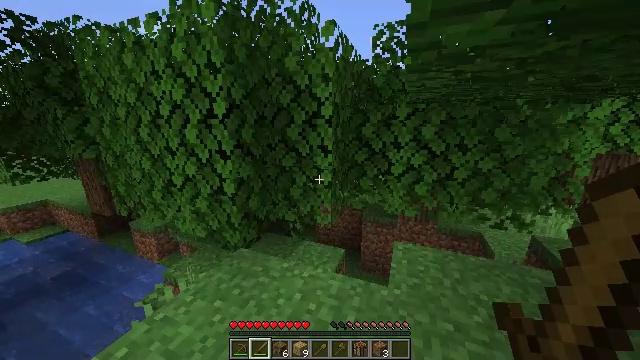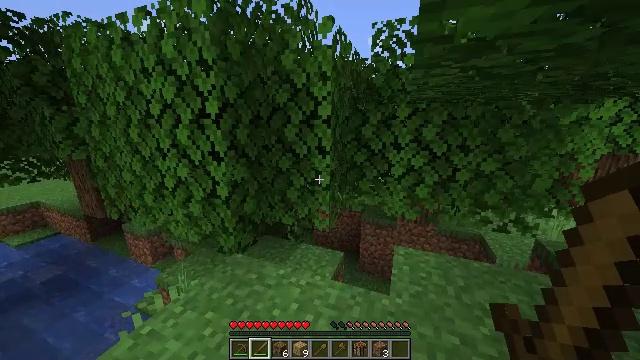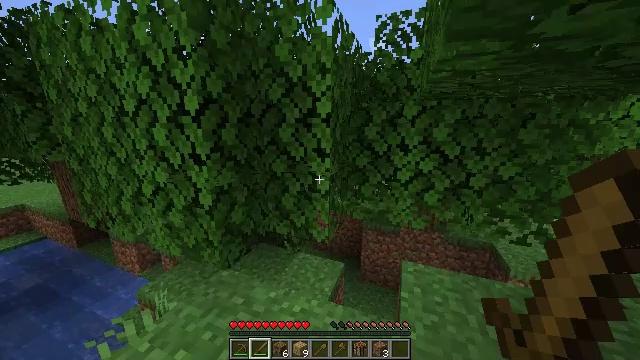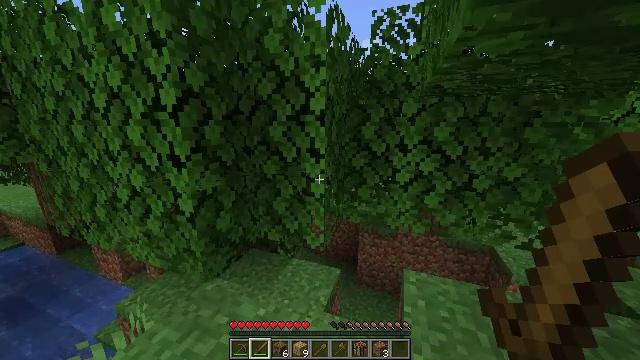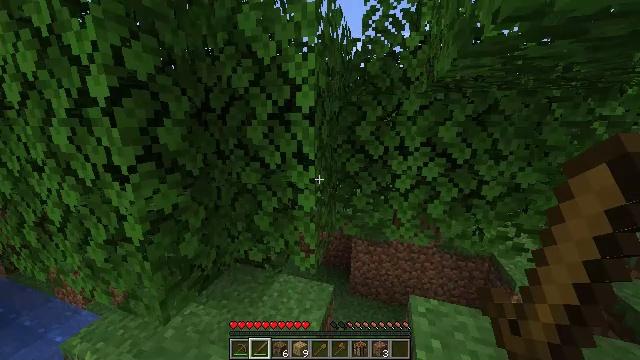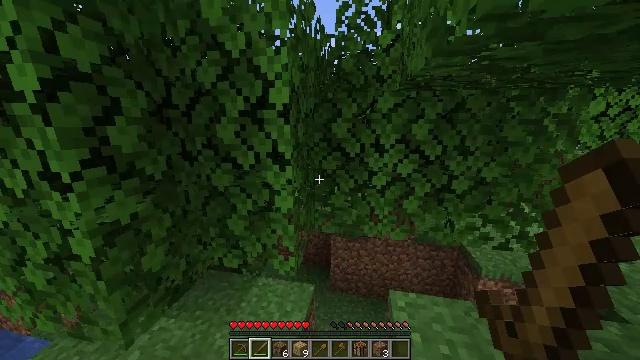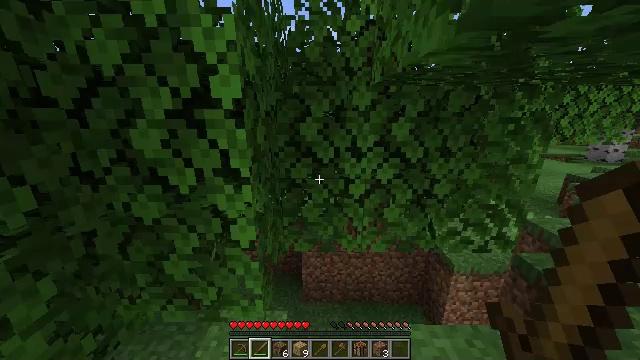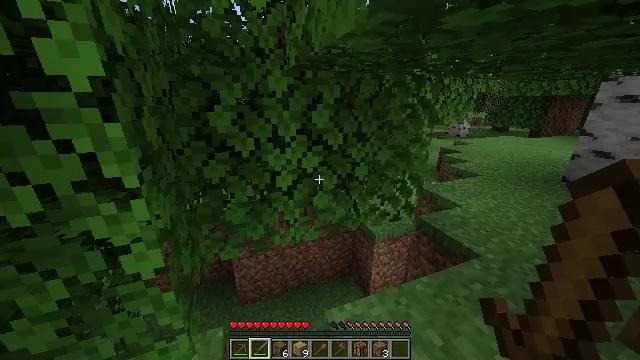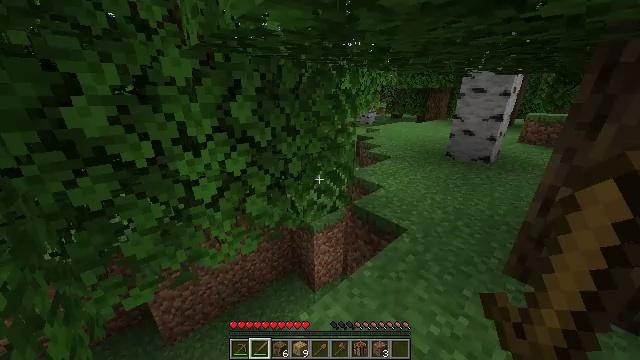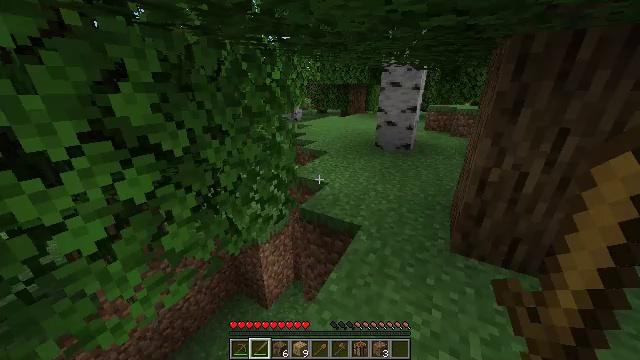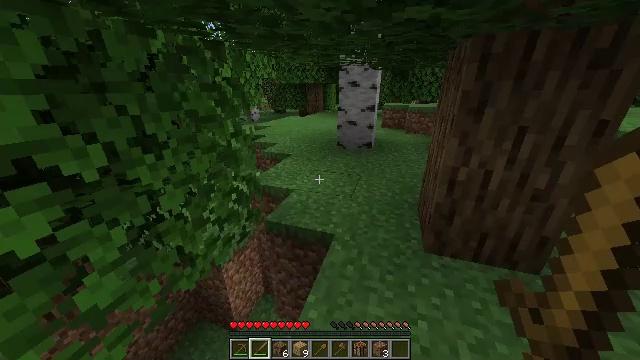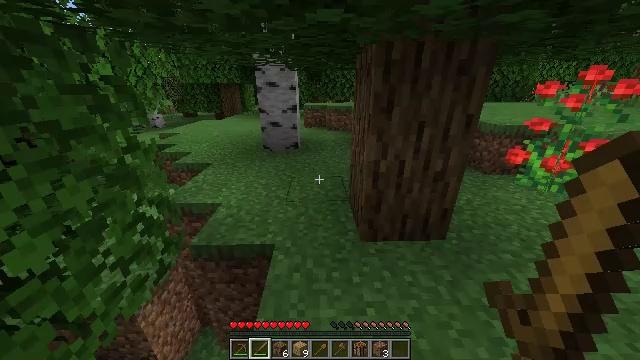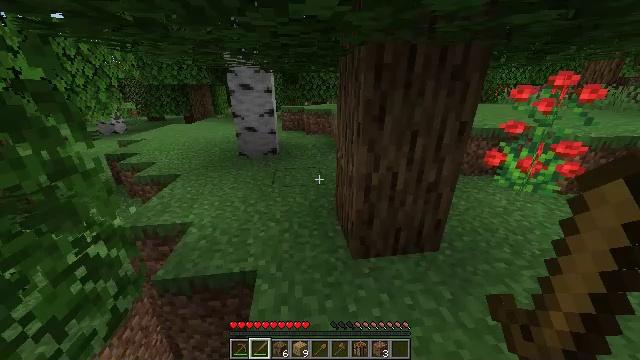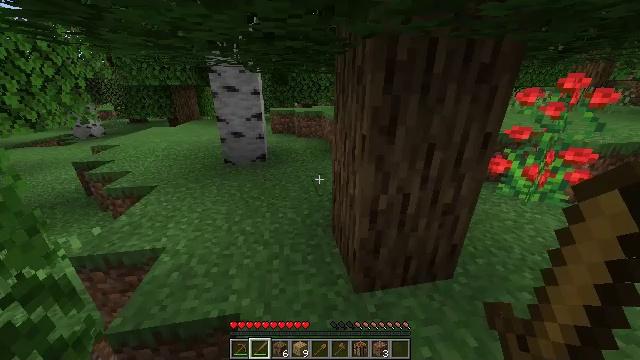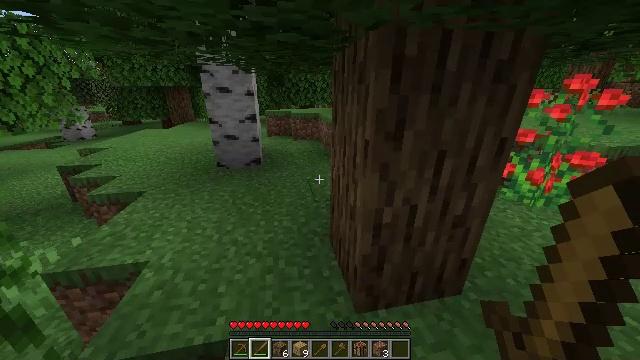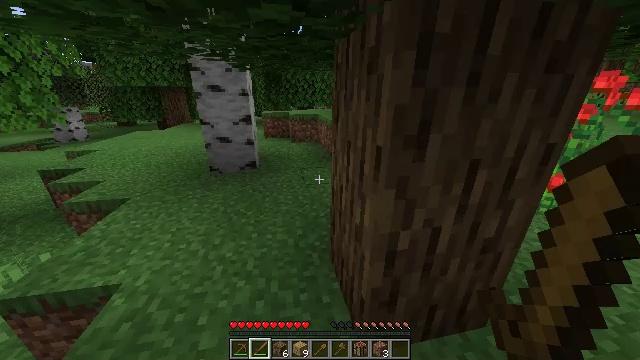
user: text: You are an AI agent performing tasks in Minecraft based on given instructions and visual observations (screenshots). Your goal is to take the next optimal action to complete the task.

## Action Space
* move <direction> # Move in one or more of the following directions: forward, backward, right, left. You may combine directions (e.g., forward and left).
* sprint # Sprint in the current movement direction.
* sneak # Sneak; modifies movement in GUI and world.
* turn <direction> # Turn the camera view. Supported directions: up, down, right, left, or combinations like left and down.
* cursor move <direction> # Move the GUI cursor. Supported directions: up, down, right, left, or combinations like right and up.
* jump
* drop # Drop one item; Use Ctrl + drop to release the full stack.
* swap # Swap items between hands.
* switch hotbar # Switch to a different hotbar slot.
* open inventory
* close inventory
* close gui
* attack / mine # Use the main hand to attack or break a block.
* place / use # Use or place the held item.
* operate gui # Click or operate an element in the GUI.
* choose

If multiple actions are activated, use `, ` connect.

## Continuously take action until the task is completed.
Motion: motion action
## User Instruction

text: Harvest grass block to clear the area.
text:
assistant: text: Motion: move forward, sprint
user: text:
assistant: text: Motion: move forward, sprint
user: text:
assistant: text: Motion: move forward, sprint, turn right
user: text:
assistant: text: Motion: move forward, sprint, turn right
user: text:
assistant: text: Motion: move forward, sprint, turn right
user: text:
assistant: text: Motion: move forward, sprint, turn right and down
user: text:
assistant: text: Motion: move forward, sprint, turn right and down
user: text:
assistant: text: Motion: move forward, sprint, turn right and down
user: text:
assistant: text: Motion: move forward, sprint, turn right and down
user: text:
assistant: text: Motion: move forward, sprint, turn right
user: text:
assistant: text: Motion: move forward, sprint, turn right
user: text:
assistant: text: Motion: move forward, sprint, turn right
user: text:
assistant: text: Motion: move forward, sprint, turn right
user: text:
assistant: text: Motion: move forward, sprint
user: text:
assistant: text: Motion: move forward, sprint
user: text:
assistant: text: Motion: move forward, sprint
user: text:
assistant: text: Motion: move forward, sprint
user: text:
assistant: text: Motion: move forward, sprint
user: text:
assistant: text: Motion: move forward, sprint, turn left and up
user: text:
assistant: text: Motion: move forward, sprint, turn left and up
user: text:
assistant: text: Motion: move forward, sprint, turn left and up
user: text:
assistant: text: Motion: move forward, sprint, turn left
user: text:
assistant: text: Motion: move forward, sprint, turn left
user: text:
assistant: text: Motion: move forward, sprint, turn left and up
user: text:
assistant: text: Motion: move forward, sprint, turn left
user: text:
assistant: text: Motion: move forward, sprint, turn left
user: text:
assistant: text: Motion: move forward, sprint
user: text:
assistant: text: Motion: move forward, sprint
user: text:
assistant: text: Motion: move forward, sprint
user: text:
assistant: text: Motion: move forward, sprint